Interaction volume radius: 10 \u00c5
Interaction volume height: 30 \u00c5
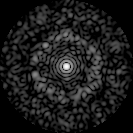
Disorder parameter: 0.8559